Chest X-ray:
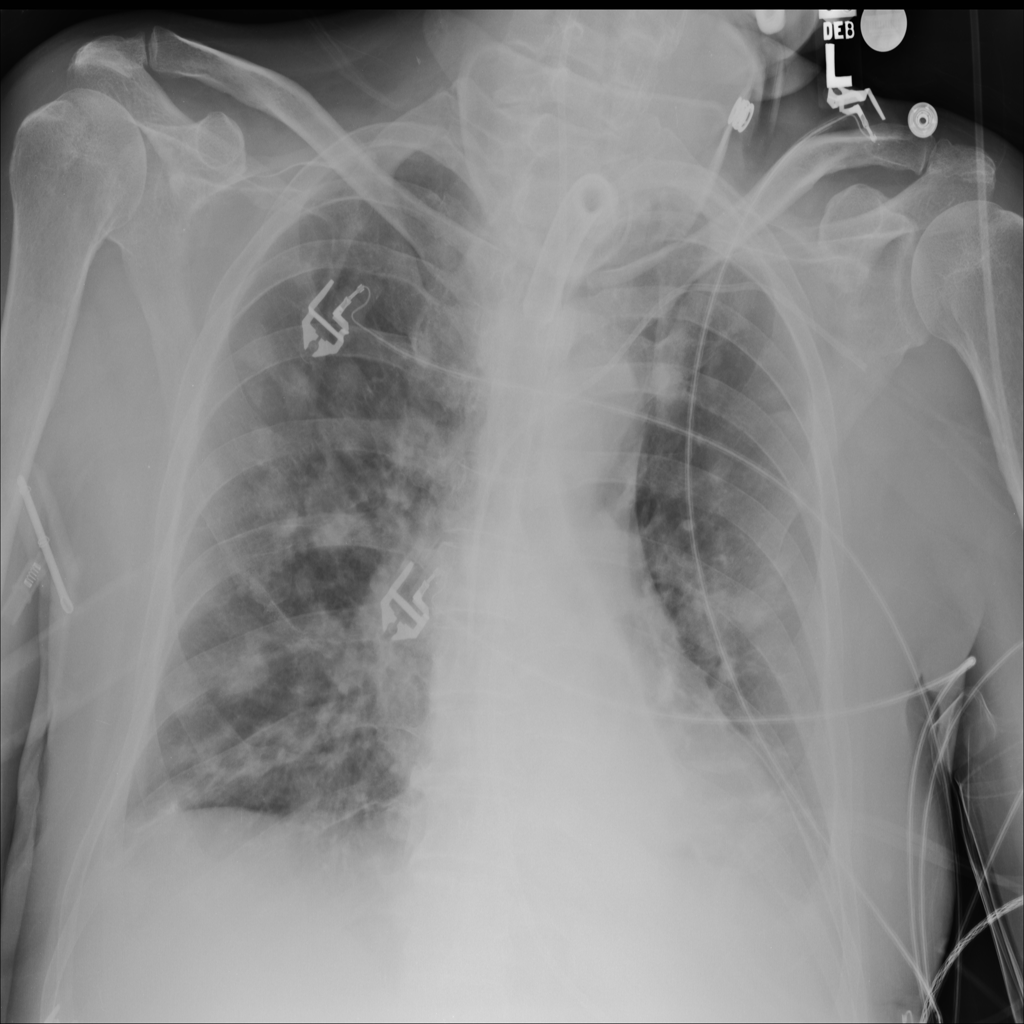
Findings: Diffuse Nodule, Consolidation, Effusion
No abnormal finding: no